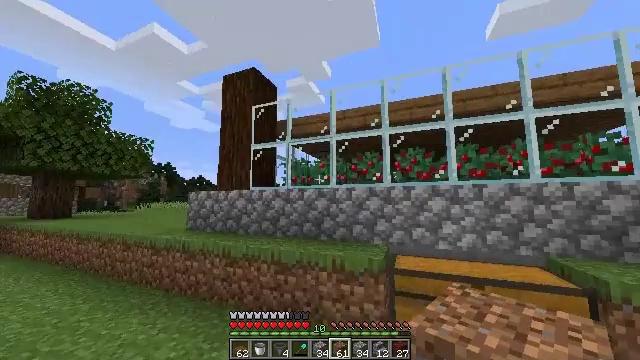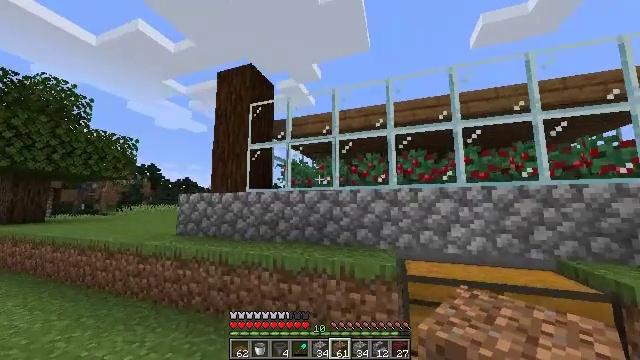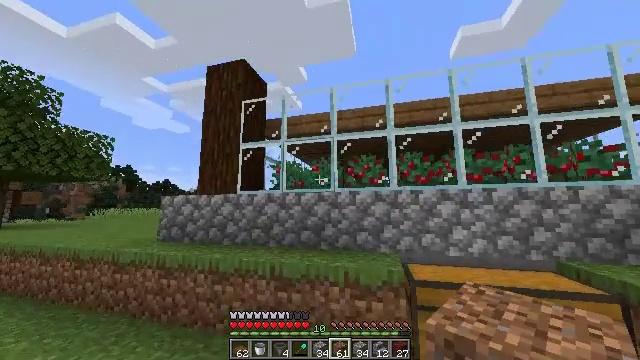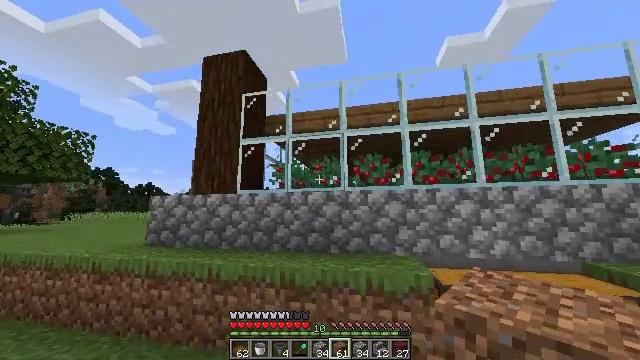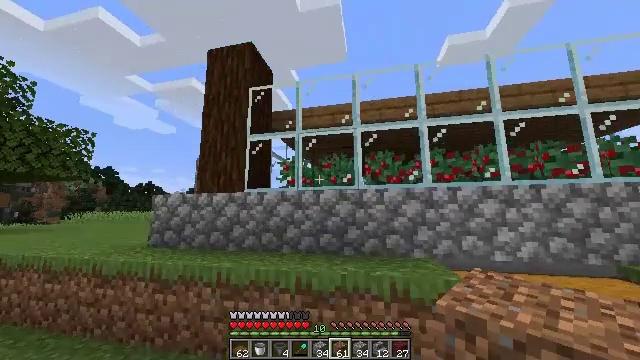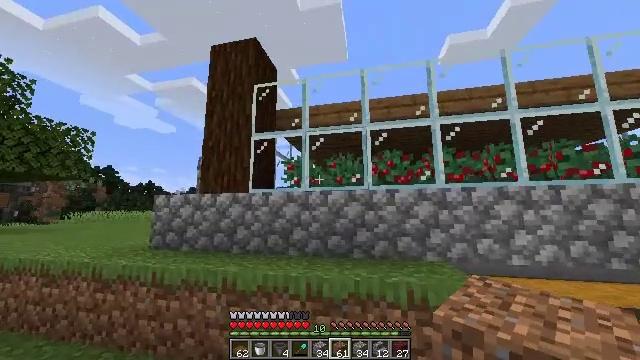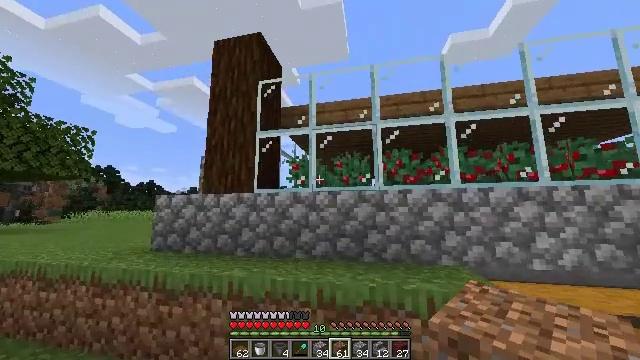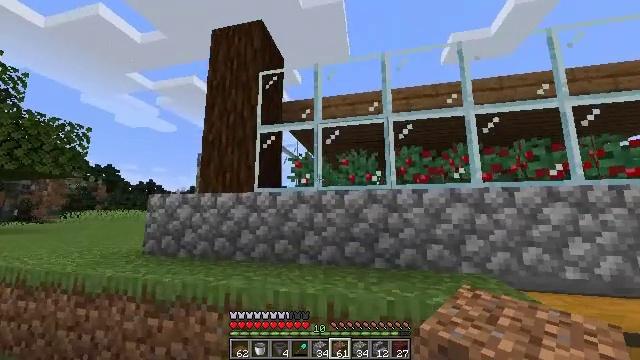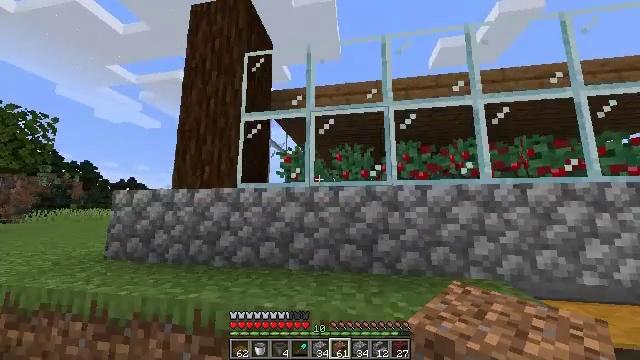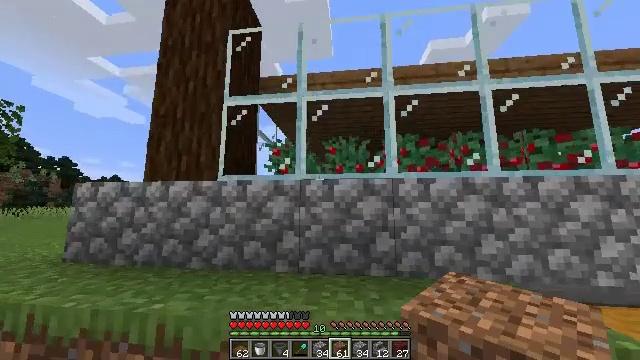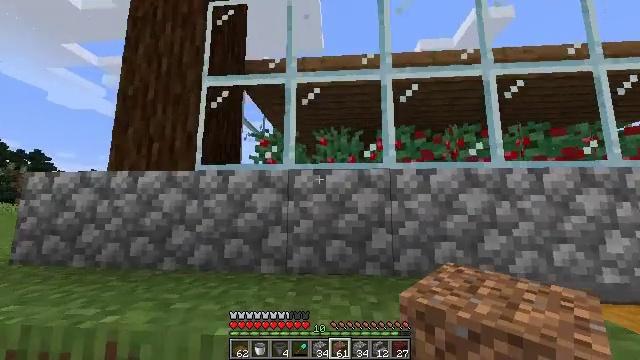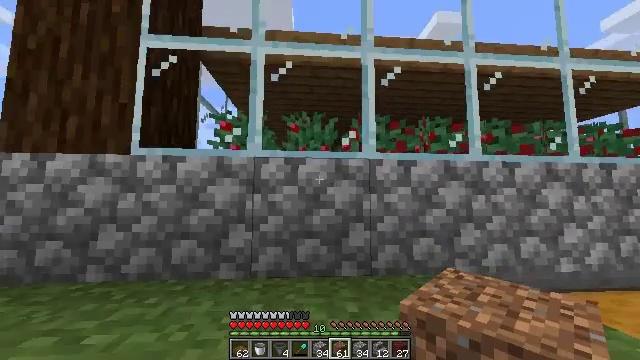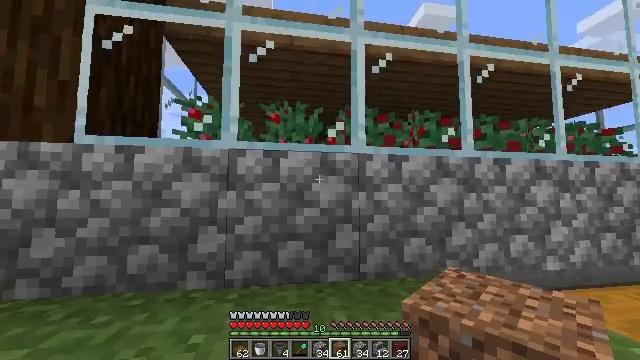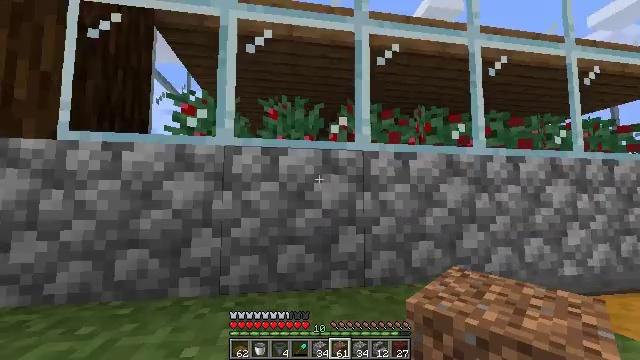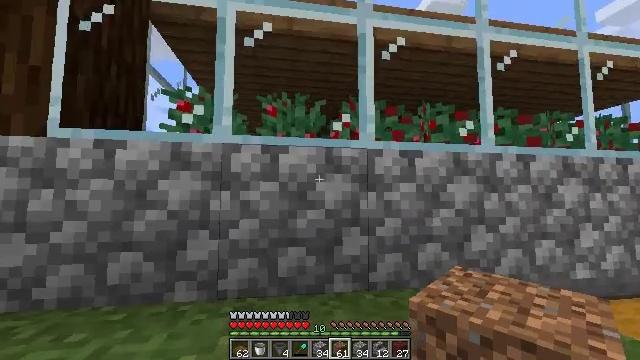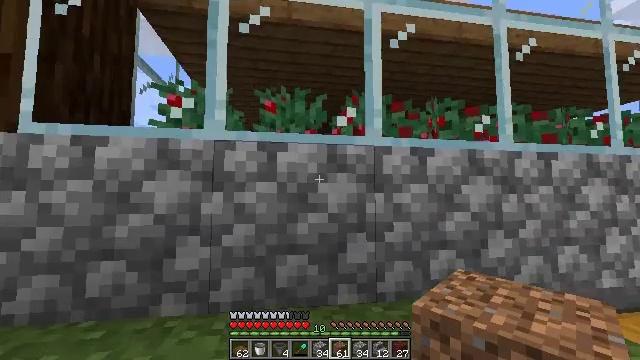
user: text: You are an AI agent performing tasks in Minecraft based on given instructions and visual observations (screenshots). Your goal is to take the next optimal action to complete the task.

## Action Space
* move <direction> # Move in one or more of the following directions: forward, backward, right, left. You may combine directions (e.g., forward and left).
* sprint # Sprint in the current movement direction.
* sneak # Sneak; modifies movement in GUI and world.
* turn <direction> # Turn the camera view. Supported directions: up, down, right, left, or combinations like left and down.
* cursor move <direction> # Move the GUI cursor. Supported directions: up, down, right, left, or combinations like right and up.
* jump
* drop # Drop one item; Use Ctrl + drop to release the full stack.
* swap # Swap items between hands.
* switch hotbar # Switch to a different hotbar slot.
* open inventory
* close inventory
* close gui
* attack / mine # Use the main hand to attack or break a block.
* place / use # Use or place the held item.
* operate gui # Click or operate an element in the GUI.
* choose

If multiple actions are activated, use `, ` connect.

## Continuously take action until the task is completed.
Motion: motion action
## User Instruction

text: Craft a cobblestone wall.
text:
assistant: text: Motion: move forward and move left, turn right
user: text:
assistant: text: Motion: move forward and move left, turn right
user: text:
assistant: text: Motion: move forward and move left, turn right
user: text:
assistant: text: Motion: move forward and move left
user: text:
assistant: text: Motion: move forward and move left
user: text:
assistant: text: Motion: move forward
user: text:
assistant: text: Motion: move forward
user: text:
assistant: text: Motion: move forward, turn right
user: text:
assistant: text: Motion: move forward, turn right
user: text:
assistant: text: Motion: move forward, turn right
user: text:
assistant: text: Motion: turn right and down
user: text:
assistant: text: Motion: turn right
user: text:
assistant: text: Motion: no_op
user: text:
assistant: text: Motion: no_op
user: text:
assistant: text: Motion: move forward
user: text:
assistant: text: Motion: move forward
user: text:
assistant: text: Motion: move forward, jump
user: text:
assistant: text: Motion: move forward, jump
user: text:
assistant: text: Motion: move forward, jump
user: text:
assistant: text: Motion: move forward, jump
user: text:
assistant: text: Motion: move forward, jump
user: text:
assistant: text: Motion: move forward, jump
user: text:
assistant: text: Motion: move forward, turn left, jump
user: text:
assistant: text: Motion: no_op
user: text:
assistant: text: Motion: no_op
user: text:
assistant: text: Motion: no_op
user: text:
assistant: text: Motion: no_op
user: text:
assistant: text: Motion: no_op
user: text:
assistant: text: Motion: no_op
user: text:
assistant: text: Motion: no_op